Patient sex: F
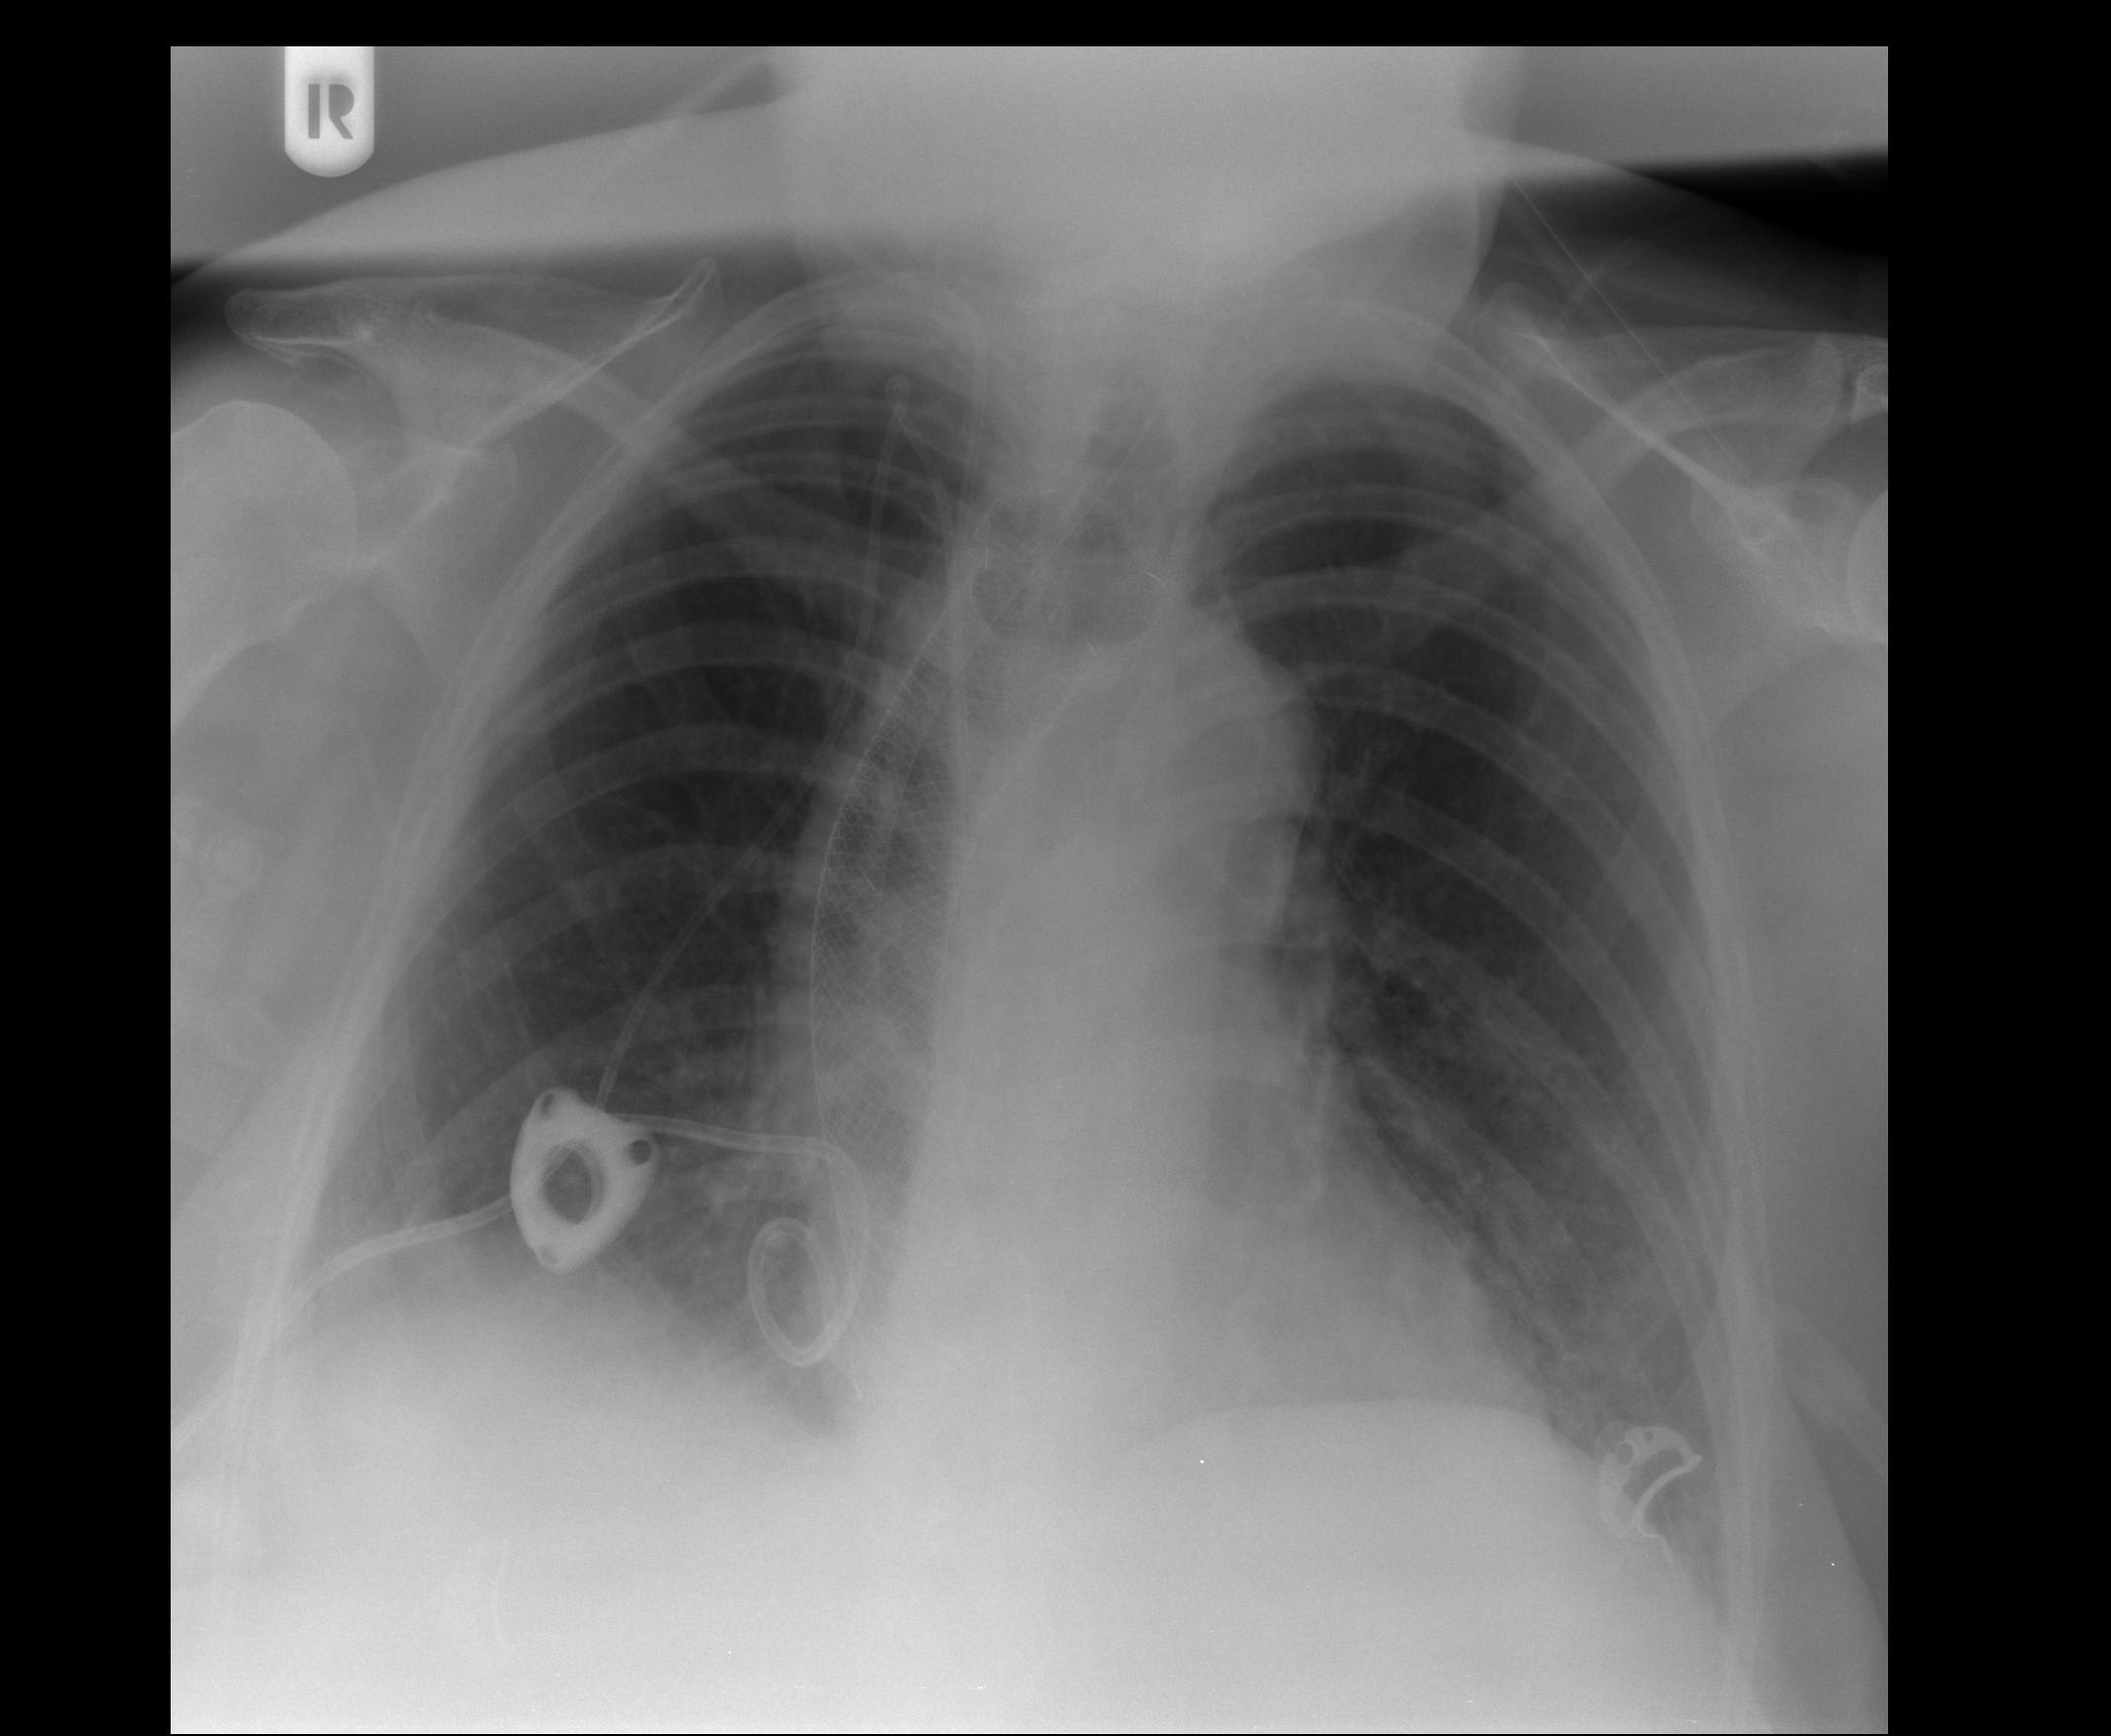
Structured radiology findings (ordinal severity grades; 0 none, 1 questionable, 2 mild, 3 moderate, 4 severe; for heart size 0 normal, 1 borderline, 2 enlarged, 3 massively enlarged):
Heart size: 2
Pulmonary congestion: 0
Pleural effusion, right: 0
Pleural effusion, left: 1
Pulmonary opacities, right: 0
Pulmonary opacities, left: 0
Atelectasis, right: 2
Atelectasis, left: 2